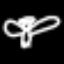
Label: angel